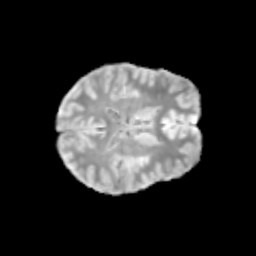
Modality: T2w
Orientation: axial
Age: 11
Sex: male
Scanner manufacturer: siemens
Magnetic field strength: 3 T
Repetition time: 3.8 s
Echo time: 0.07 s